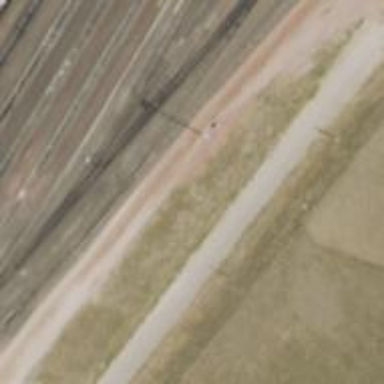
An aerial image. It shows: Railway yard in service.